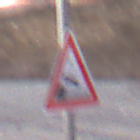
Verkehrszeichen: Ufer
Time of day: SunriseSunset
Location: Outdoor (Suburban)
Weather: PartlyCloudy
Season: NotSpecified
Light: Natural